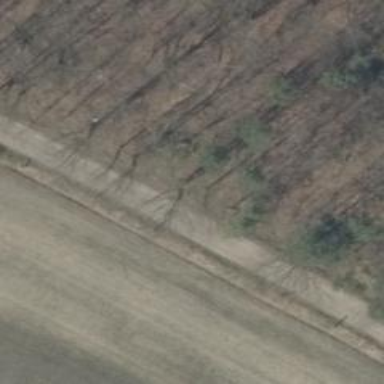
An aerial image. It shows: Gravel track with grade 2 tracktype.